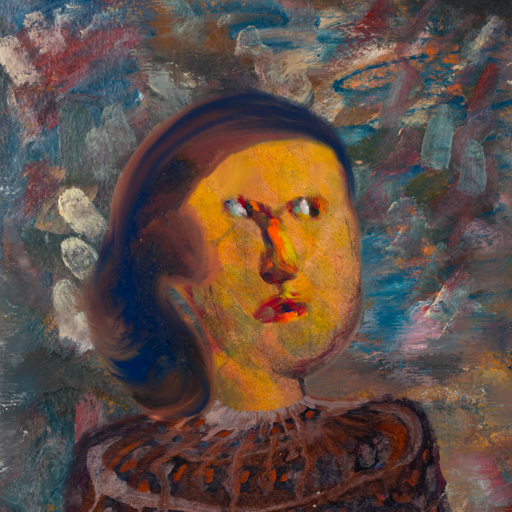
Background: Boggyland, Head And Neck Side: Gypsy_Mother, Face Side: An_Impression, Bust: Hypocrite, Hair Side: Mother_And_Son_Son, Head Accessory: Blank, Second Necklace: Blank, Necklace: Blank, Baby: Blank